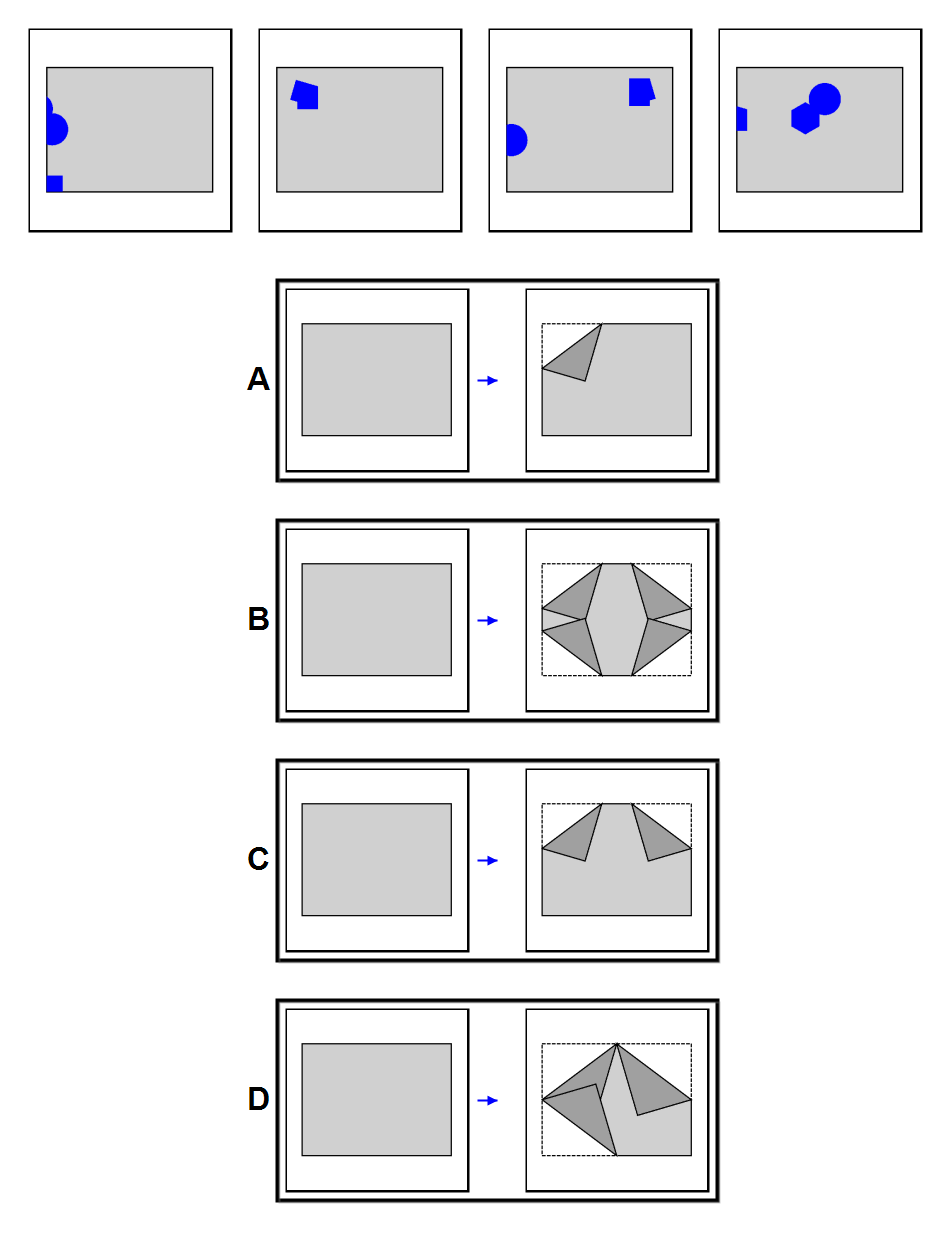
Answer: C